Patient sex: M
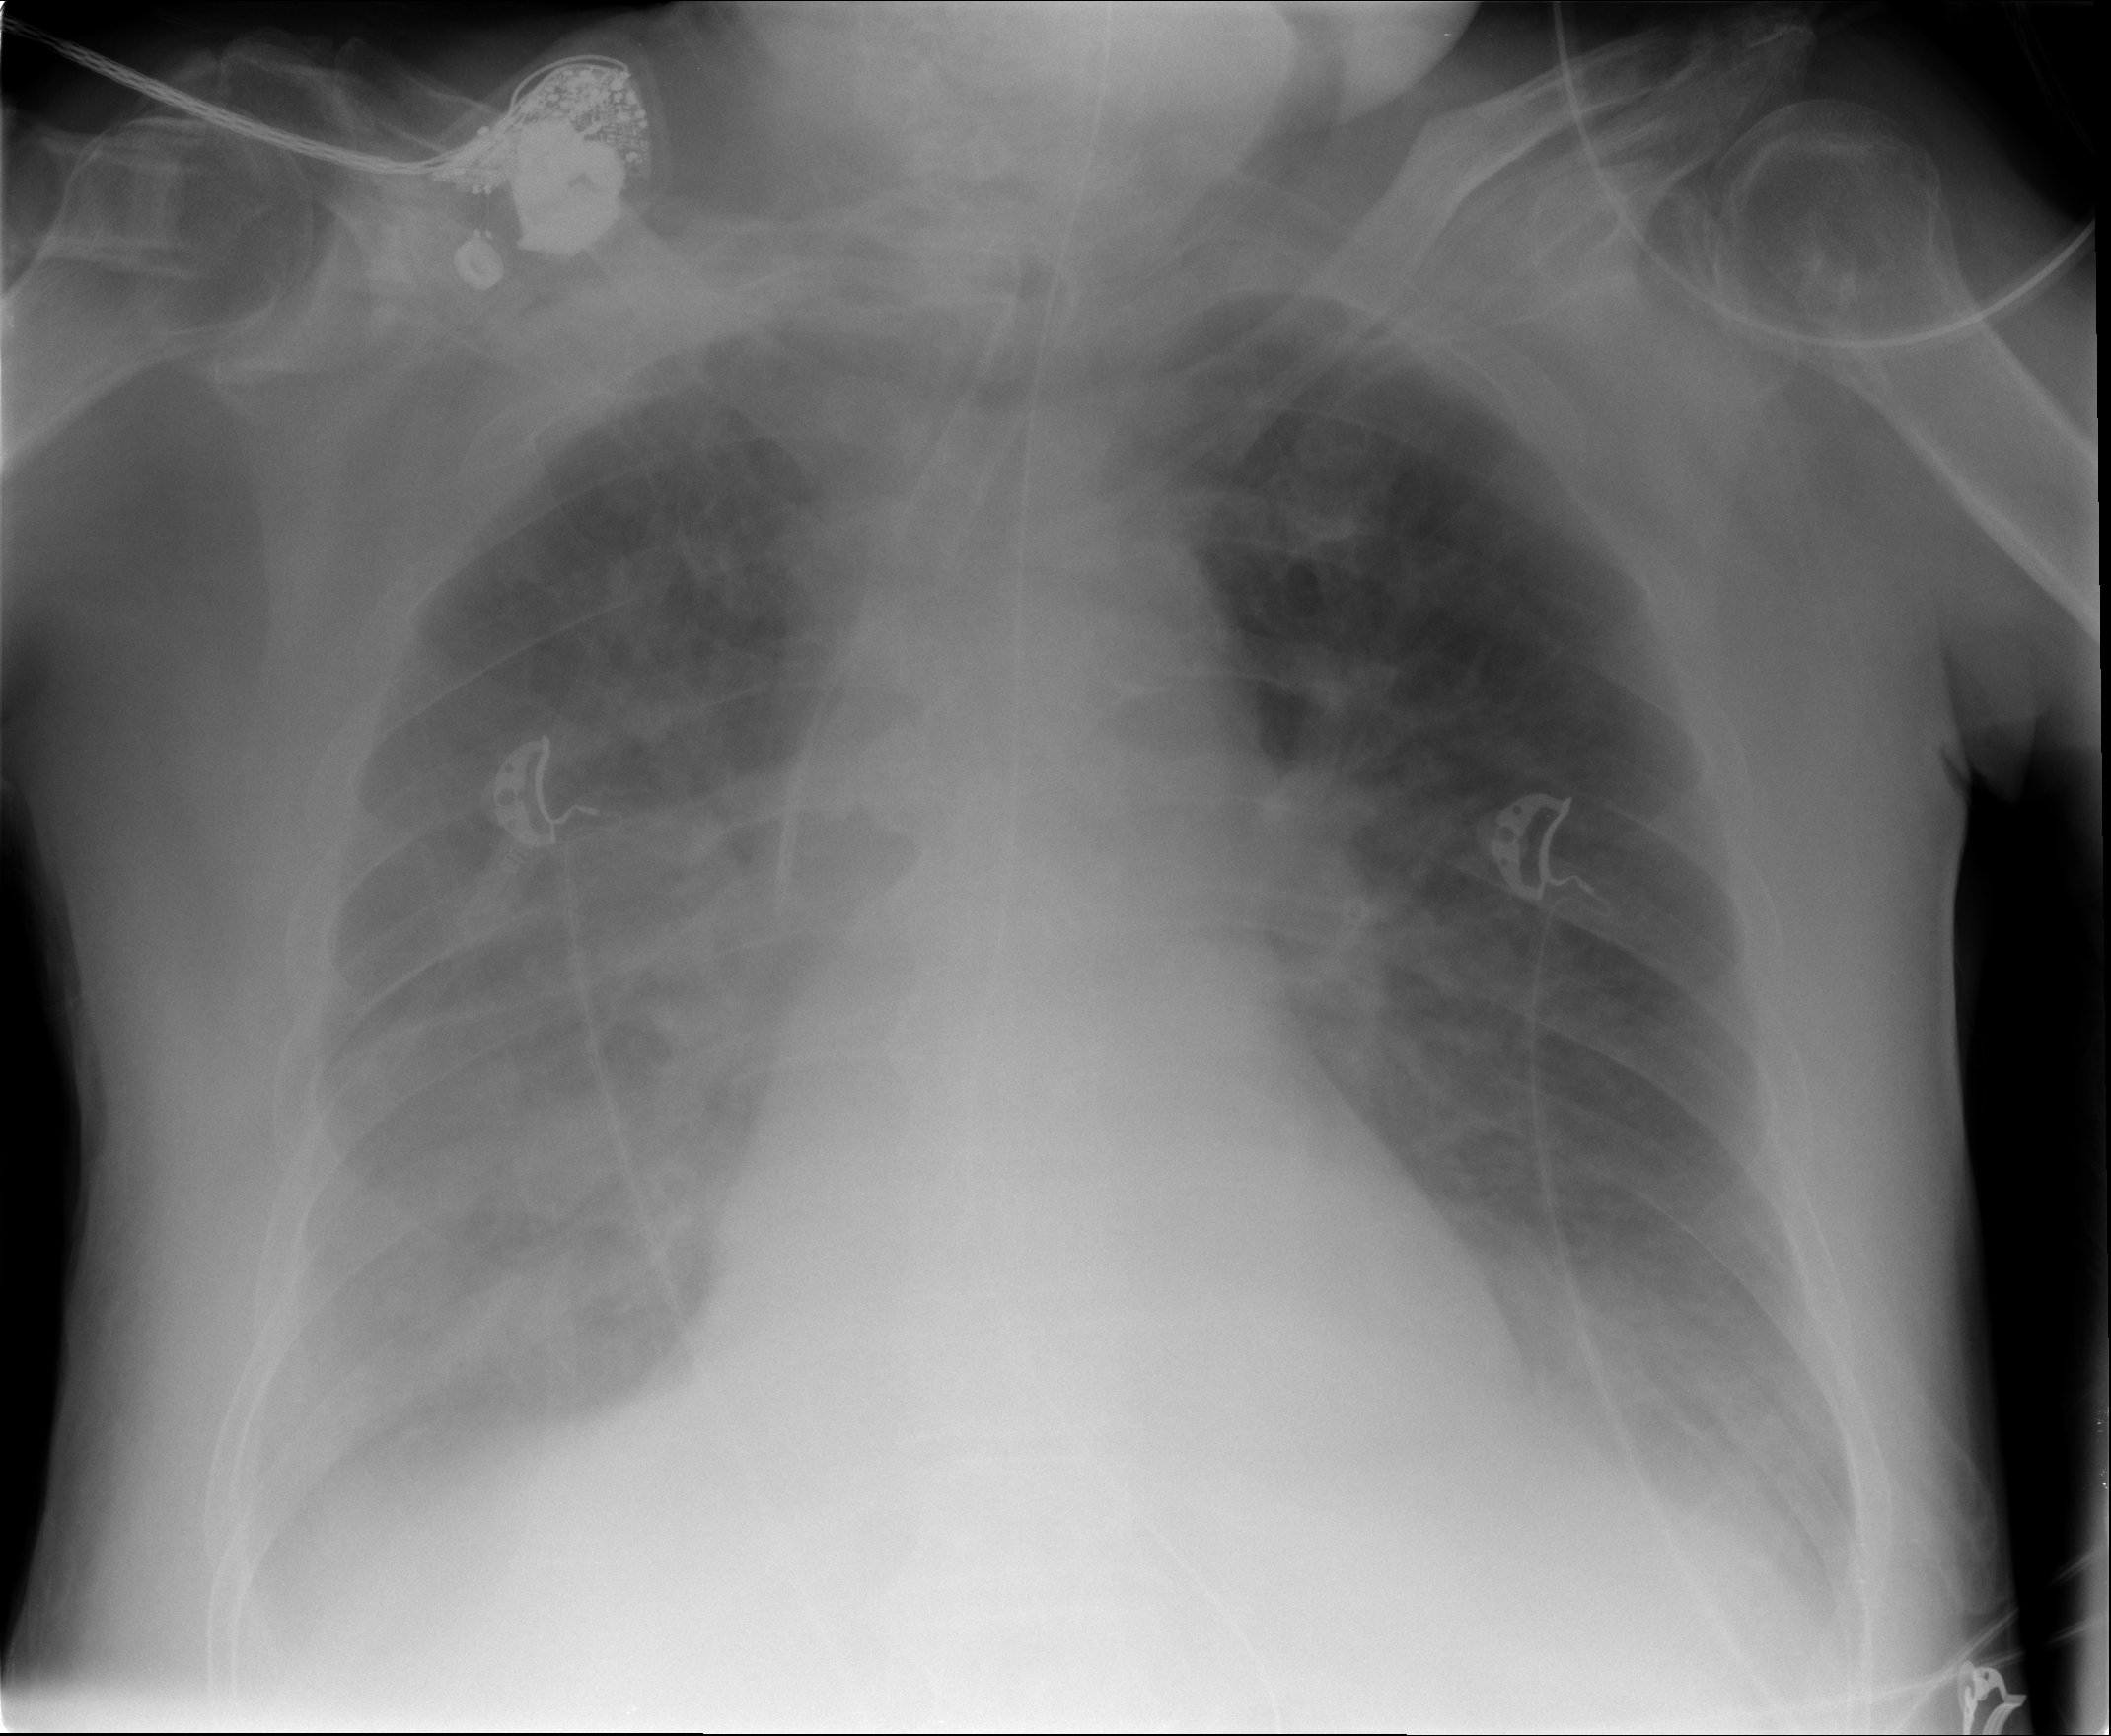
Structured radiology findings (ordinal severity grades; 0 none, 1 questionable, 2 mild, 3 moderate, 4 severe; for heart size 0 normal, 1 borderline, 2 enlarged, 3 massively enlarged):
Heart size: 0
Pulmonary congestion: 3
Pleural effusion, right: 3
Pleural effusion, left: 2
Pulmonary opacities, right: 3
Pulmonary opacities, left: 0
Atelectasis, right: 3
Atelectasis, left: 2